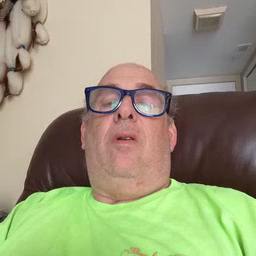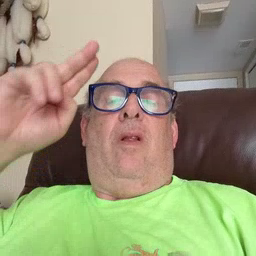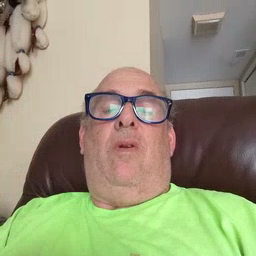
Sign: hello